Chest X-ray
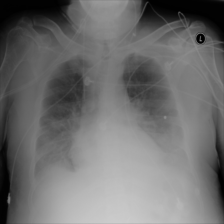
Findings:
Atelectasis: negative
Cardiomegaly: negative
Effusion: positive
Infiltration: negative
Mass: negative
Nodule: negative
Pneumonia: negative
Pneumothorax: negative
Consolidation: negative
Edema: positive
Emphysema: negative
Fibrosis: negative
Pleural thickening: negative
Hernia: negative